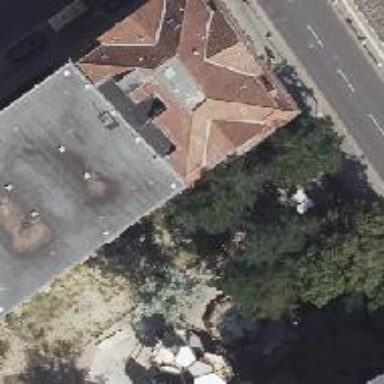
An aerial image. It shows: Commercial building with mansard roof.